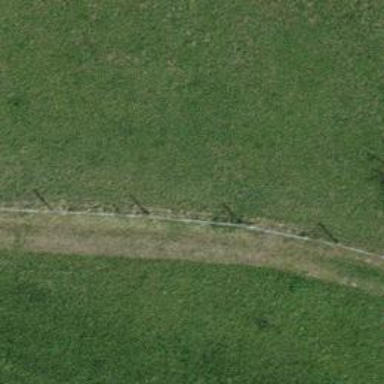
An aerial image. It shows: Grassy track with grade3 tracktype.